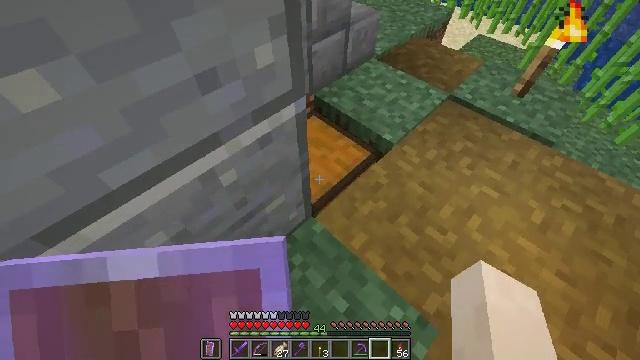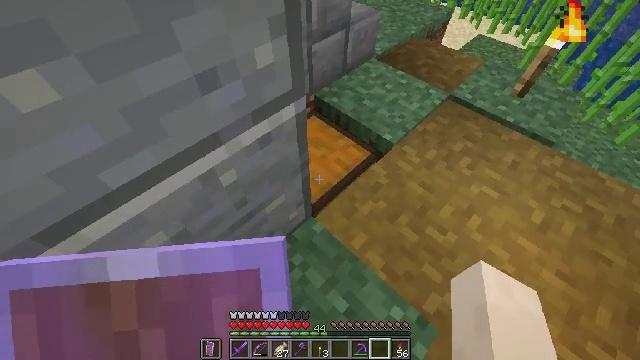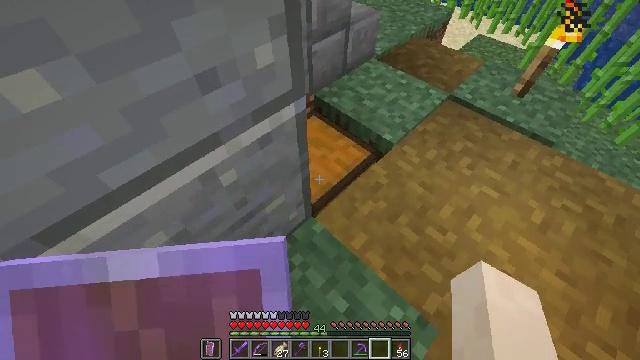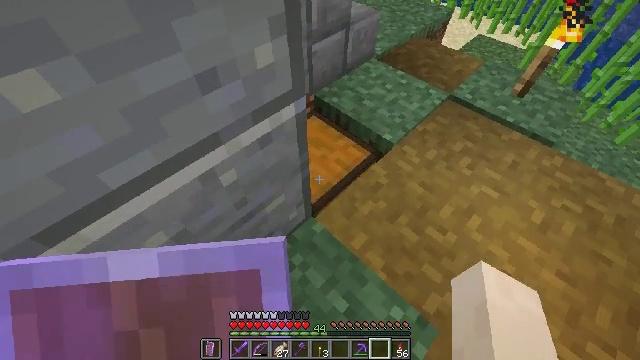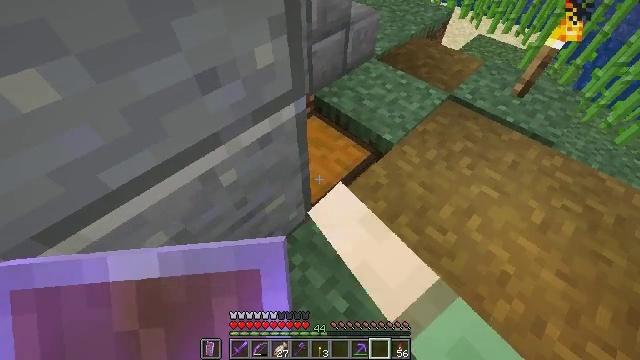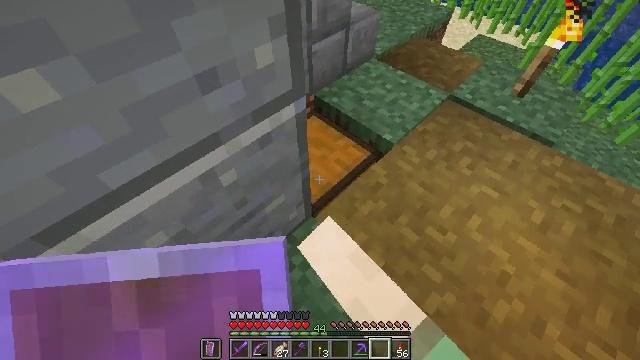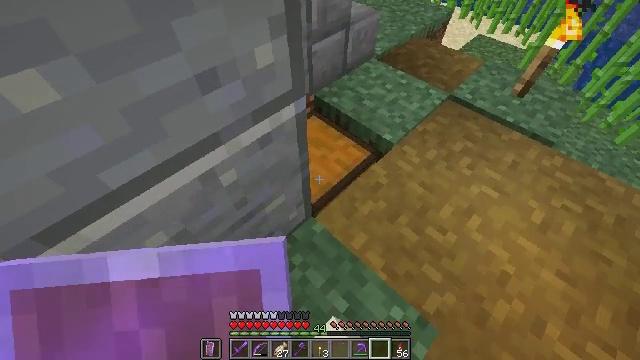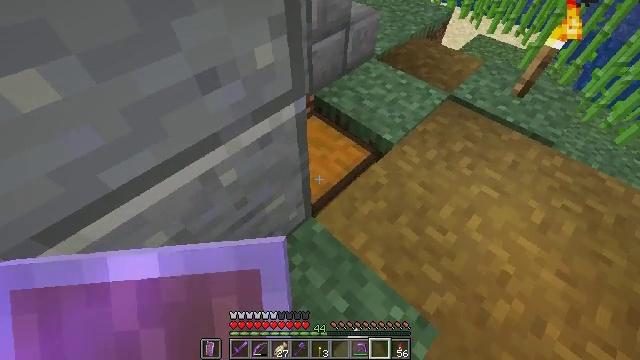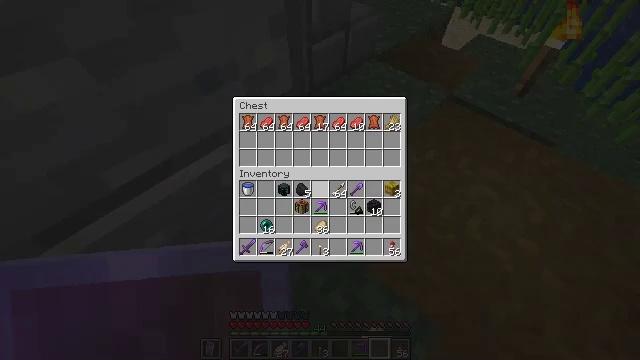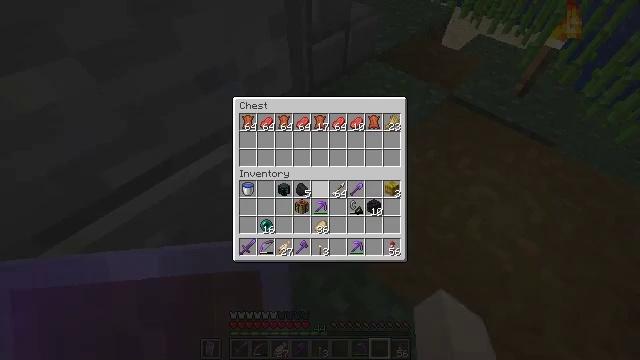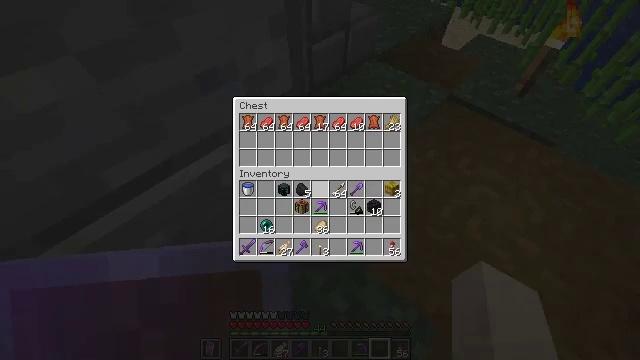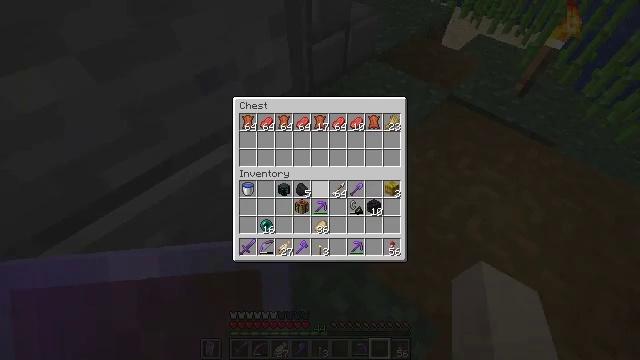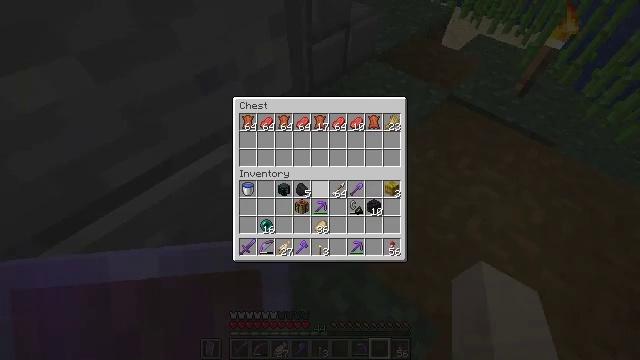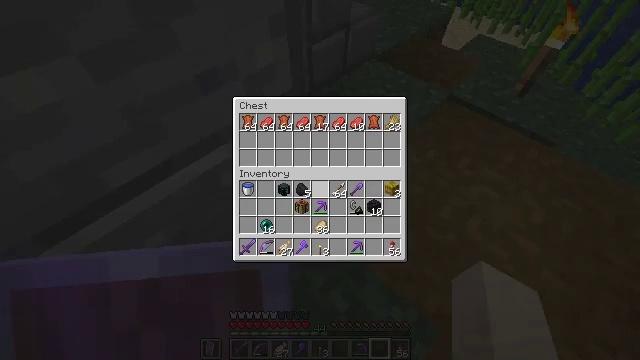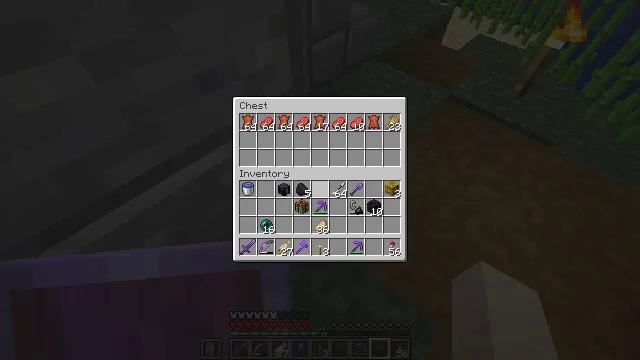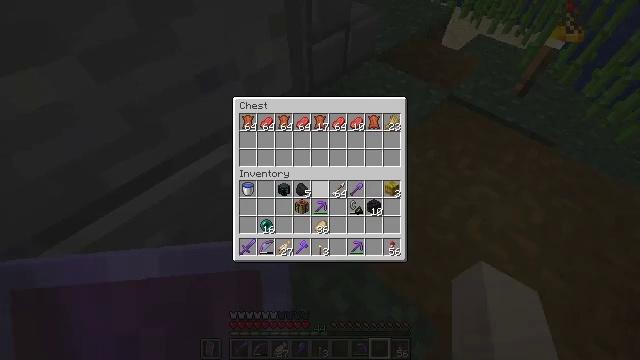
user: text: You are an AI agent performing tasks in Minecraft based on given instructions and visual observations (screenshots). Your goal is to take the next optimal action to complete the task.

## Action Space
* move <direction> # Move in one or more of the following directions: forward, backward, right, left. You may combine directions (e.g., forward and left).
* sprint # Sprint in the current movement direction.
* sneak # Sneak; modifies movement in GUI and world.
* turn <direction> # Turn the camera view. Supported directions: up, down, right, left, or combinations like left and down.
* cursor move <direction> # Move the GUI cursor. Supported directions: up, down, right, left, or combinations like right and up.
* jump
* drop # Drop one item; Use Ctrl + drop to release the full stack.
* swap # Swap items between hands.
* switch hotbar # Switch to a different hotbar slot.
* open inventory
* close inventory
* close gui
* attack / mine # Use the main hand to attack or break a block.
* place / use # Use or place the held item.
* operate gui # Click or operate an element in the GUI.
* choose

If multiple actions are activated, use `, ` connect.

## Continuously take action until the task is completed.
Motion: motion action
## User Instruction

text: Break the bone block to gather material.
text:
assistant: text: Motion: no_op
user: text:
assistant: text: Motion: no_op
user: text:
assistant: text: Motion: use / place
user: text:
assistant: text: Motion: use / place
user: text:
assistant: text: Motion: use / place
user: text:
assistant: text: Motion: use / place
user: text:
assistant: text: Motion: no_op
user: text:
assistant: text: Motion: no_op
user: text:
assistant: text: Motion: no_op
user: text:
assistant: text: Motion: no_op
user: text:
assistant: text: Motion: no_op
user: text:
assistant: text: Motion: no_op
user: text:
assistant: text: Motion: no_op
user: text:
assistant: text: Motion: no_op
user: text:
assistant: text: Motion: no_op
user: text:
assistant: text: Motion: no_op
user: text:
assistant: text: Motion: no_op
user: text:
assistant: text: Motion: no_op
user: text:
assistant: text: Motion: no_op
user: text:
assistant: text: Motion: no_op
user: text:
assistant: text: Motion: no_op
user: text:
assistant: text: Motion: turn left and up
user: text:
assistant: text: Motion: turn left and up
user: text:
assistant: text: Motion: turn left and up
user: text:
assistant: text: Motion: move forward, turn left and up
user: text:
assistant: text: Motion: move forward and move left
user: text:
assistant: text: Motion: move forward and move left
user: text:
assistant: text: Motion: move forward and move left
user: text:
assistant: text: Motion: move forward and move left
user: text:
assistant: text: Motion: move forward and move left